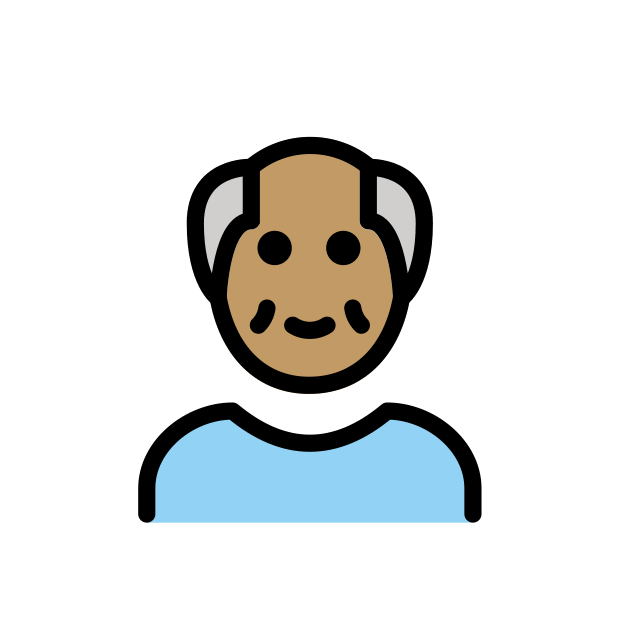
old man: medium skin tone